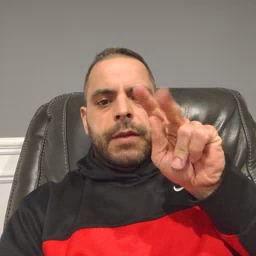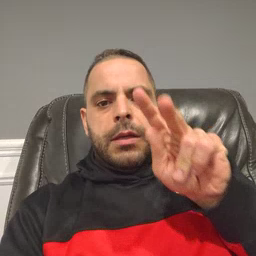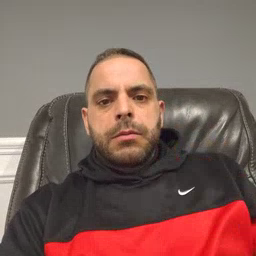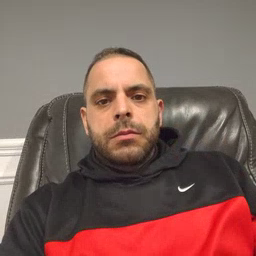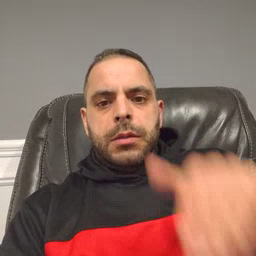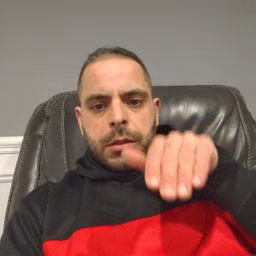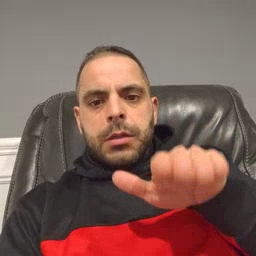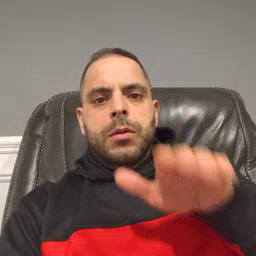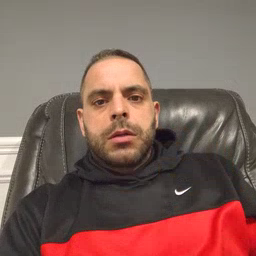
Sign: into